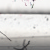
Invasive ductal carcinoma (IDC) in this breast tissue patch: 0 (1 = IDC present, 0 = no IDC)